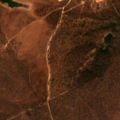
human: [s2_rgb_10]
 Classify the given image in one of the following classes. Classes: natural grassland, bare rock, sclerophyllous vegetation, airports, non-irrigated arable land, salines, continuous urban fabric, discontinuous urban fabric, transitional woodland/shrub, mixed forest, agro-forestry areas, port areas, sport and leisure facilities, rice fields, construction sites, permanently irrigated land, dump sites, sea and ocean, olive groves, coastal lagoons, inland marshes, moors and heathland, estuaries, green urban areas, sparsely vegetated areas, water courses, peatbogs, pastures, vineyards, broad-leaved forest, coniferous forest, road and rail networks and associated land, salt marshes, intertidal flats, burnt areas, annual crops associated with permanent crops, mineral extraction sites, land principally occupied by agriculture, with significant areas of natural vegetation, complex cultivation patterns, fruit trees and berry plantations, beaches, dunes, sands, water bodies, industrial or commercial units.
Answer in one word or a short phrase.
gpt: non-irrigated arable land, agro-forestry areas, water bodies